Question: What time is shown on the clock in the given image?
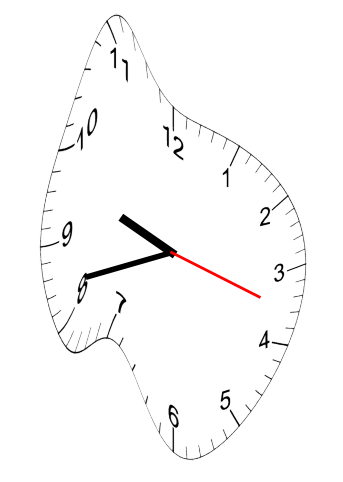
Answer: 09:42:18